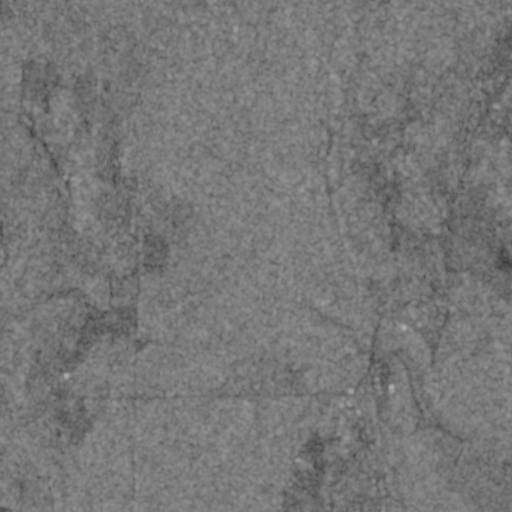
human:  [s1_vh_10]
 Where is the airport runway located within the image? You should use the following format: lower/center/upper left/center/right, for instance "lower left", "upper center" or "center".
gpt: The airport runway is located in the upper right of the image.
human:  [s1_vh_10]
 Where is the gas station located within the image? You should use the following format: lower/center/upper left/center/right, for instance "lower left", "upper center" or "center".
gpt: The gas station is located in the lower right of the image.
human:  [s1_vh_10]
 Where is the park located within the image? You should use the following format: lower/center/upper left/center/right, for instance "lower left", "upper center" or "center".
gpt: The park is located in the lower right of the image.
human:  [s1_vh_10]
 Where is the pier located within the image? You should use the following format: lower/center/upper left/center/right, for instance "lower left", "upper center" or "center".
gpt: The pier is located in the lower right of the image.
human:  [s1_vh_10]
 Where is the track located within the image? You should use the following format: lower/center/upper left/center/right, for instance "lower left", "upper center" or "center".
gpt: There is no track in the image.

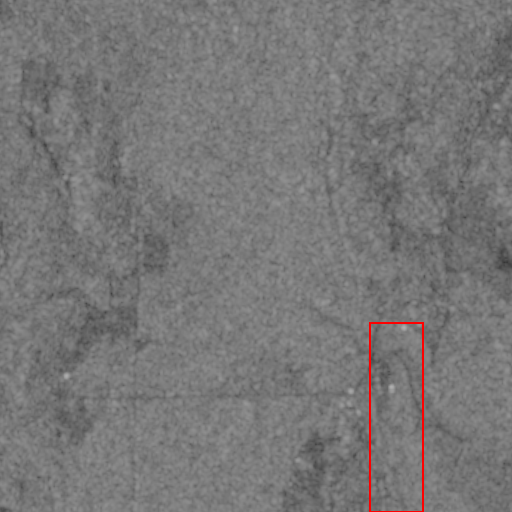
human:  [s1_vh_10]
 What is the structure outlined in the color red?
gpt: The structure outlined in red is a park.
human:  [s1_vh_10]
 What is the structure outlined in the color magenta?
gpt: There is no magenta outline.